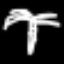
Label: palm tree